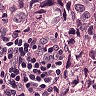
Metastatic tissue present: yes